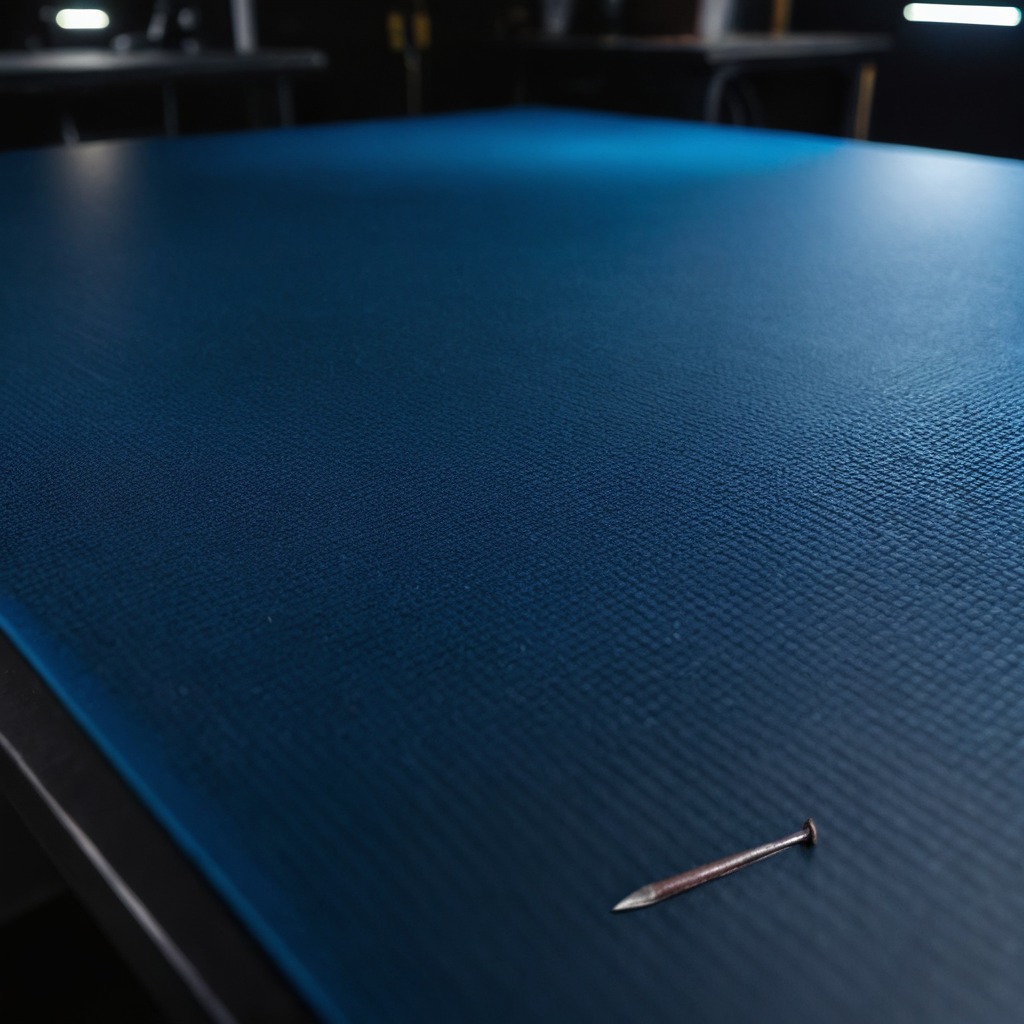
A nail is lying on the granite tabletop.